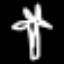
Label: palm tree